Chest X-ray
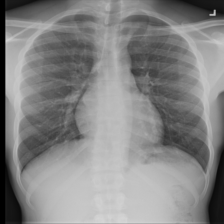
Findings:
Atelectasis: negative
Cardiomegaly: negative
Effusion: negative
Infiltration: negative
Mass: negative
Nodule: negative
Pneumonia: negative
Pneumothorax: negative
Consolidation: negative
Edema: negative
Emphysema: negative
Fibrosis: negative
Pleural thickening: negative
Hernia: negative